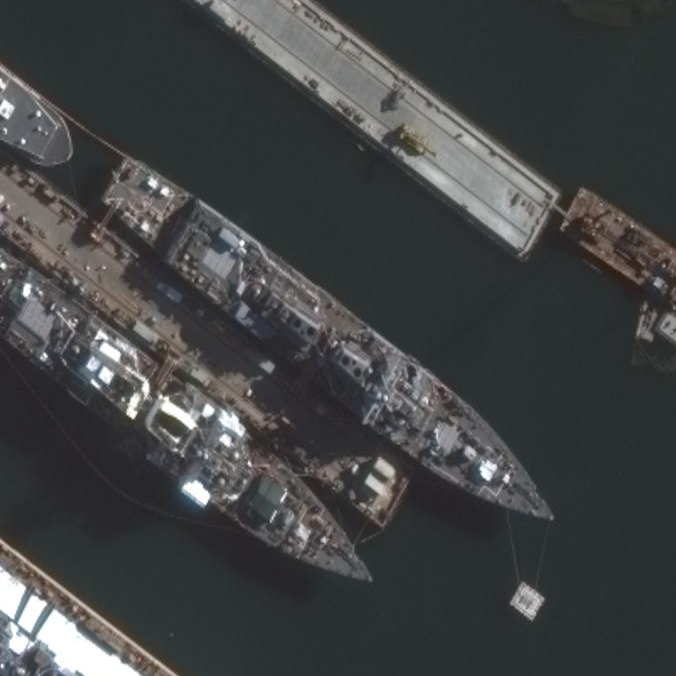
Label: destroyer